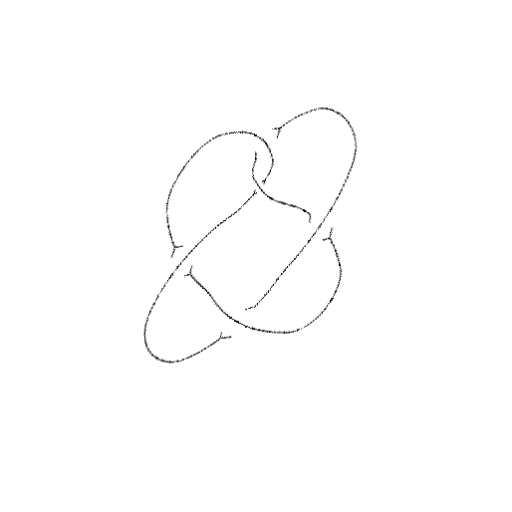
Crossing number: 5